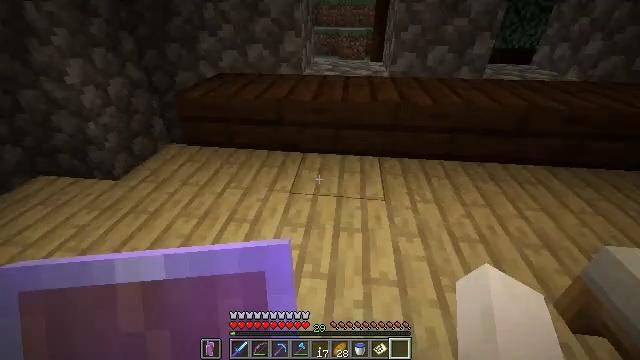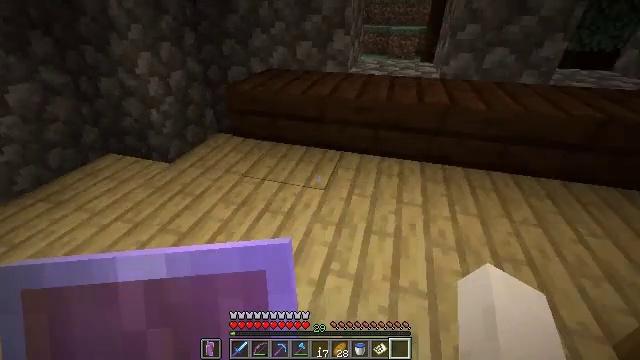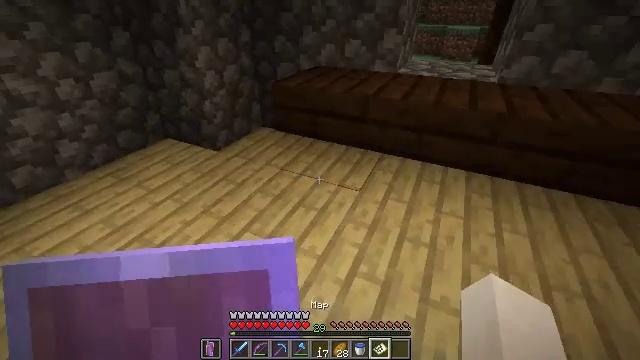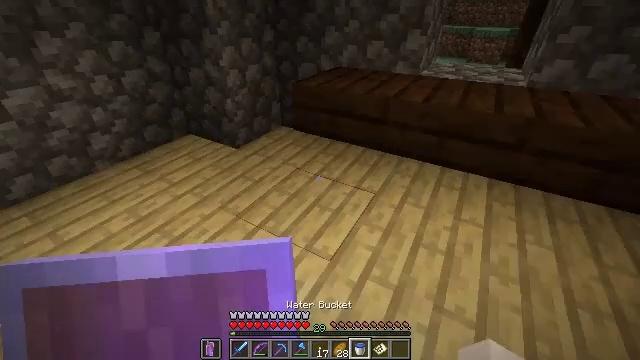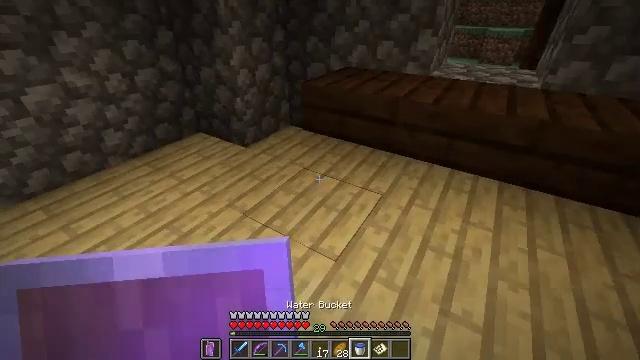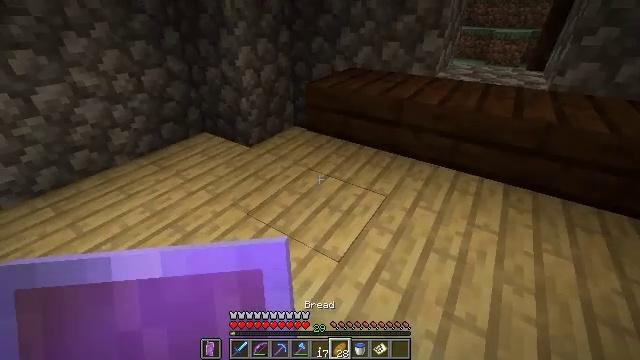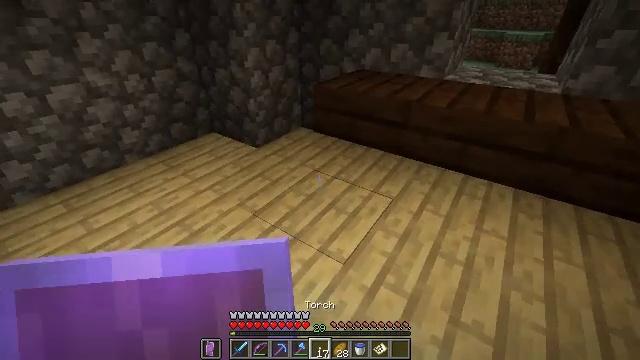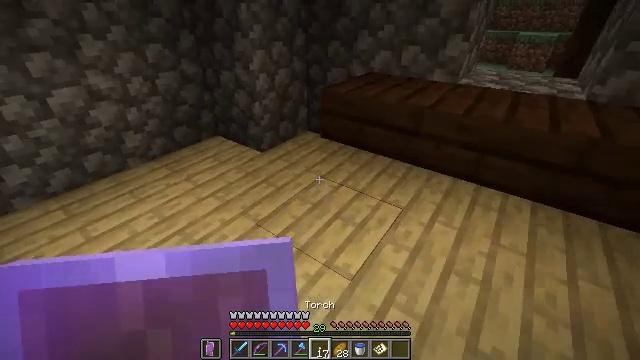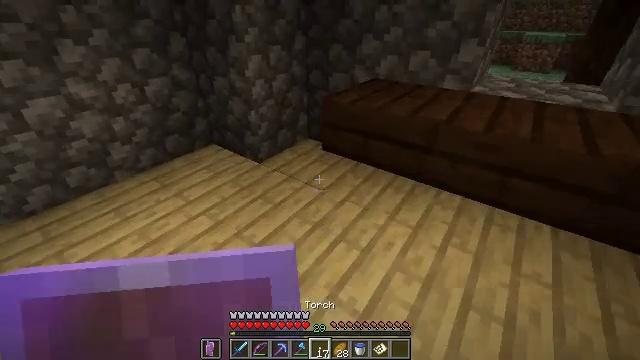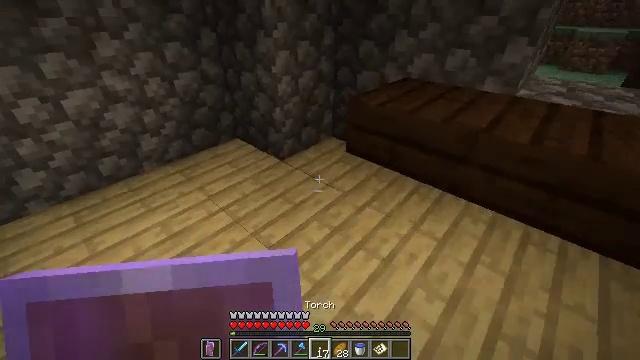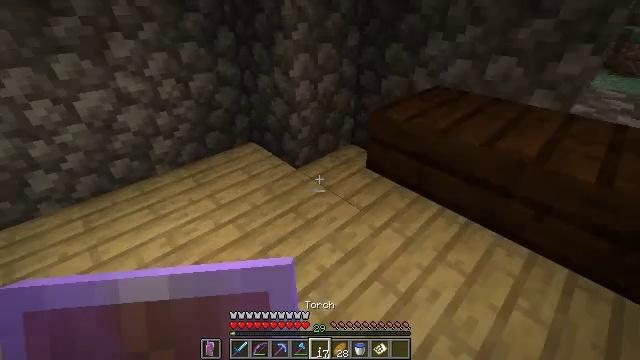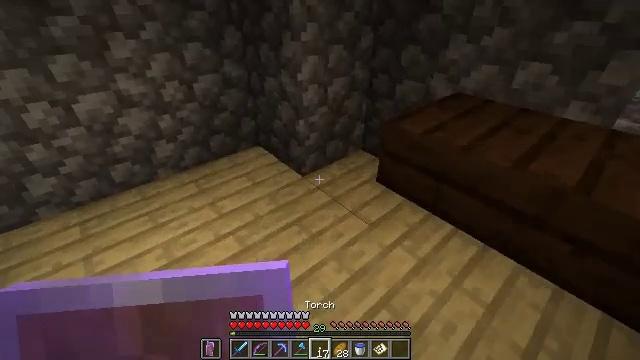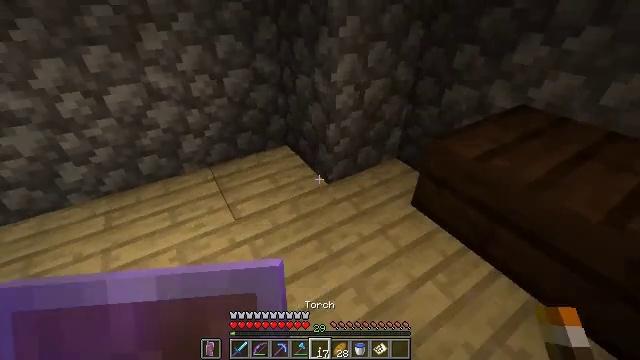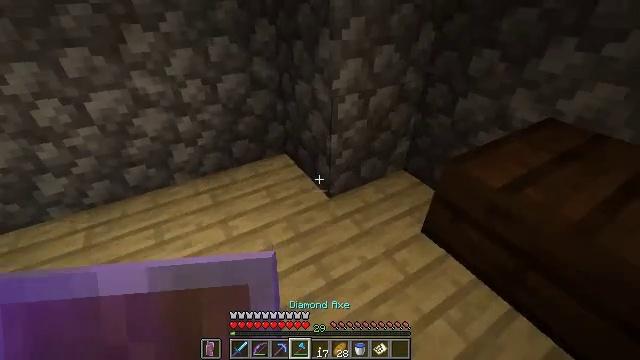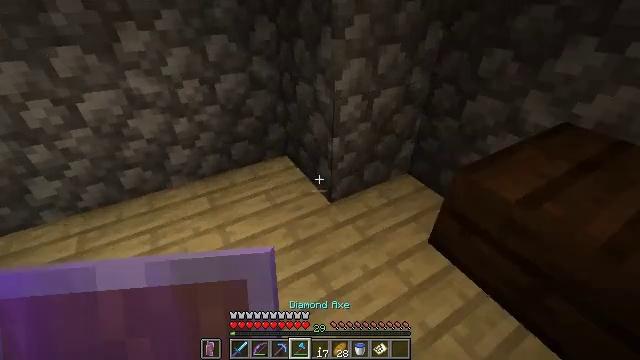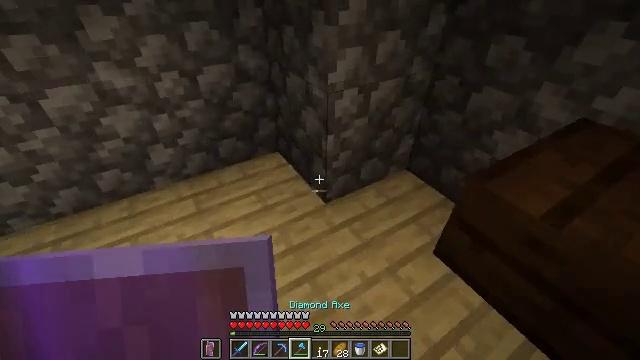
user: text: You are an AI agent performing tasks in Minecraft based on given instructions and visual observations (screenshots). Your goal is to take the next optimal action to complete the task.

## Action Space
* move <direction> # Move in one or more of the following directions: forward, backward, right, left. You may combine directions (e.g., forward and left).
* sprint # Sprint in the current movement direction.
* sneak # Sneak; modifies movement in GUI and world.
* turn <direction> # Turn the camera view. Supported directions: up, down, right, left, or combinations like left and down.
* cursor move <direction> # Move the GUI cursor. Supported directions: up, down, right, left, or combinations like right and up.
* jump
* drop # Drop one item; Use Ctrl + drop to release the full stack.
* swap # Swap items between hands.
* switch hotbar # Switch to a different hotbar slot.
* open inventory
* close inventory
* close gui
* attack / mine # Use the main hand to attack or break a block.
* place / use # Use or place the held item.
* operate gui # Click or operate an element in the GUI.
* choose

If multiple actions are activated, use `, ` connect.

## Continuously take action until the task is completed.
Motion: motion action
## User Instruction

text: Remove birch planks to collect them.
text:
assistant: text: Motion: turn left
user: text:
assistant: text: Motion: turn left
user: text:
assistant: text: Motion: turn left
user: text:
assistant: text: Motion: turn left
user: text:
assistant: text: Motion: turn left
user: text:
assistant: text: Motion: move forward, turn left
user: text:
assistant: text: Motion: move forward, turn left
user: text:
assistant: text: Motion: move forward
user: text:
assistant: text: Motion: move forward, turn left and down
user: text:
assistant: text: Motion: move forward, turn left
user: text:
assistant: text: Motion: move forward, turn left
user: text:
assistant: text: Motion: move forward, turn left and down
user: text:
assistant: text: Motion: move forward, turn left
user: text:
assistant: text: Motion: move forward
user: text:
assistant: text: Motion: move forward, turn right and down
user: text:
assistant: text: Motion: move forward, turn right and down
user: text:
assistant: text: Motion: move forward, turn right and down
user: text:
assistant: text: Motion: move forward, turn right and down
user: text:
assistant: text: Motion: attack / mine
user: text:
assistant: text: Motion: turn left and down, attack / mine
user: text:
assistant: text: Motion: turn left and down, attack / mine
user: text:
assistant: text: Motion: turn left and down, attack / mine
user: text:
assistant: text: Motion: turn left and down, attack / mine
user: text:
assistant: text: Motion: turn left and down, attack / mine
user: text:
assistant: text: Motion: turn left, attack / mine
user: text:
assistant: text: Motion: turn left, attack / mine
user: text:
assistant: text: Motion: turn left, attack / mine
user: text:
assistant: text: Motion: turn left
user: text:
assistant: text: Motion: turn left
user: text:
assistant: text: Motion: turn left and up